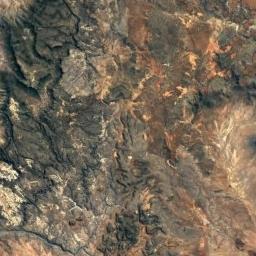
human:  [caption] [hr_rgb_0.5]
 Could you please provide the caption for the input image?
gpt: The mountain is consist of half of black soil and half of yellow soil .

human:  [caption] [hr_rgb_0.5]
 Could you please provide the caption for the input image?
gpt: The mountain has a rugged surface and its rocks are red and dark gray .

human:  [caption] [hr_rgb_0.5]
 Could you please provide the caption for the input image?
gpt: There are many terraces and mountain trails on this mountain .

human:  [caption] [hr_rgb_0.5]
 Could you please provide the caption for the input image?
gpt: The mountains are winding and undulating .

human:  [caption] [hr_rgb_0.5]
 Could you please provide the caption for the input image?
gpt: There are some rifts and rocks on the brown mountain .